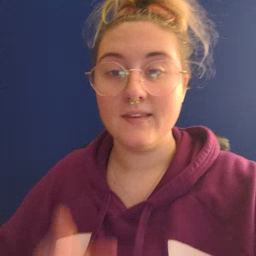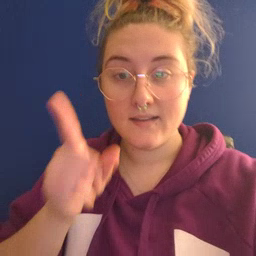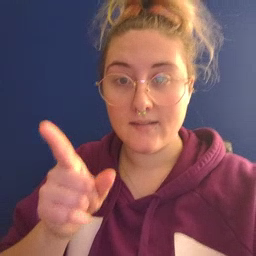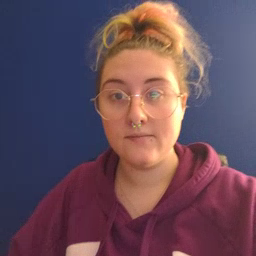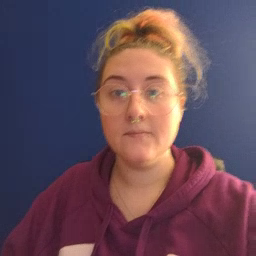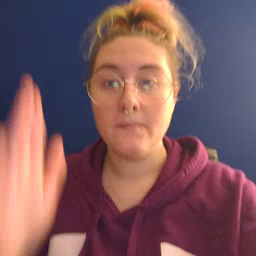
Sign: hesheit